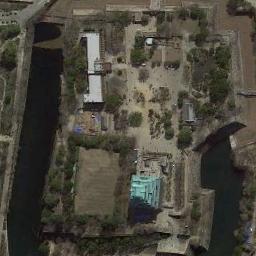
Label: palace